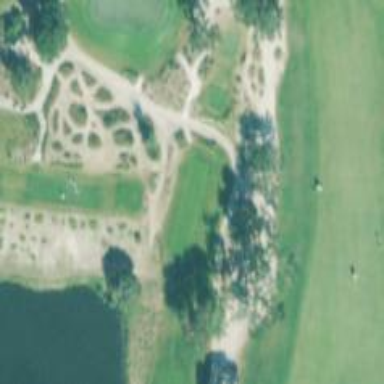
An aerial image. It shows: Golf tee.